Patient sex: M
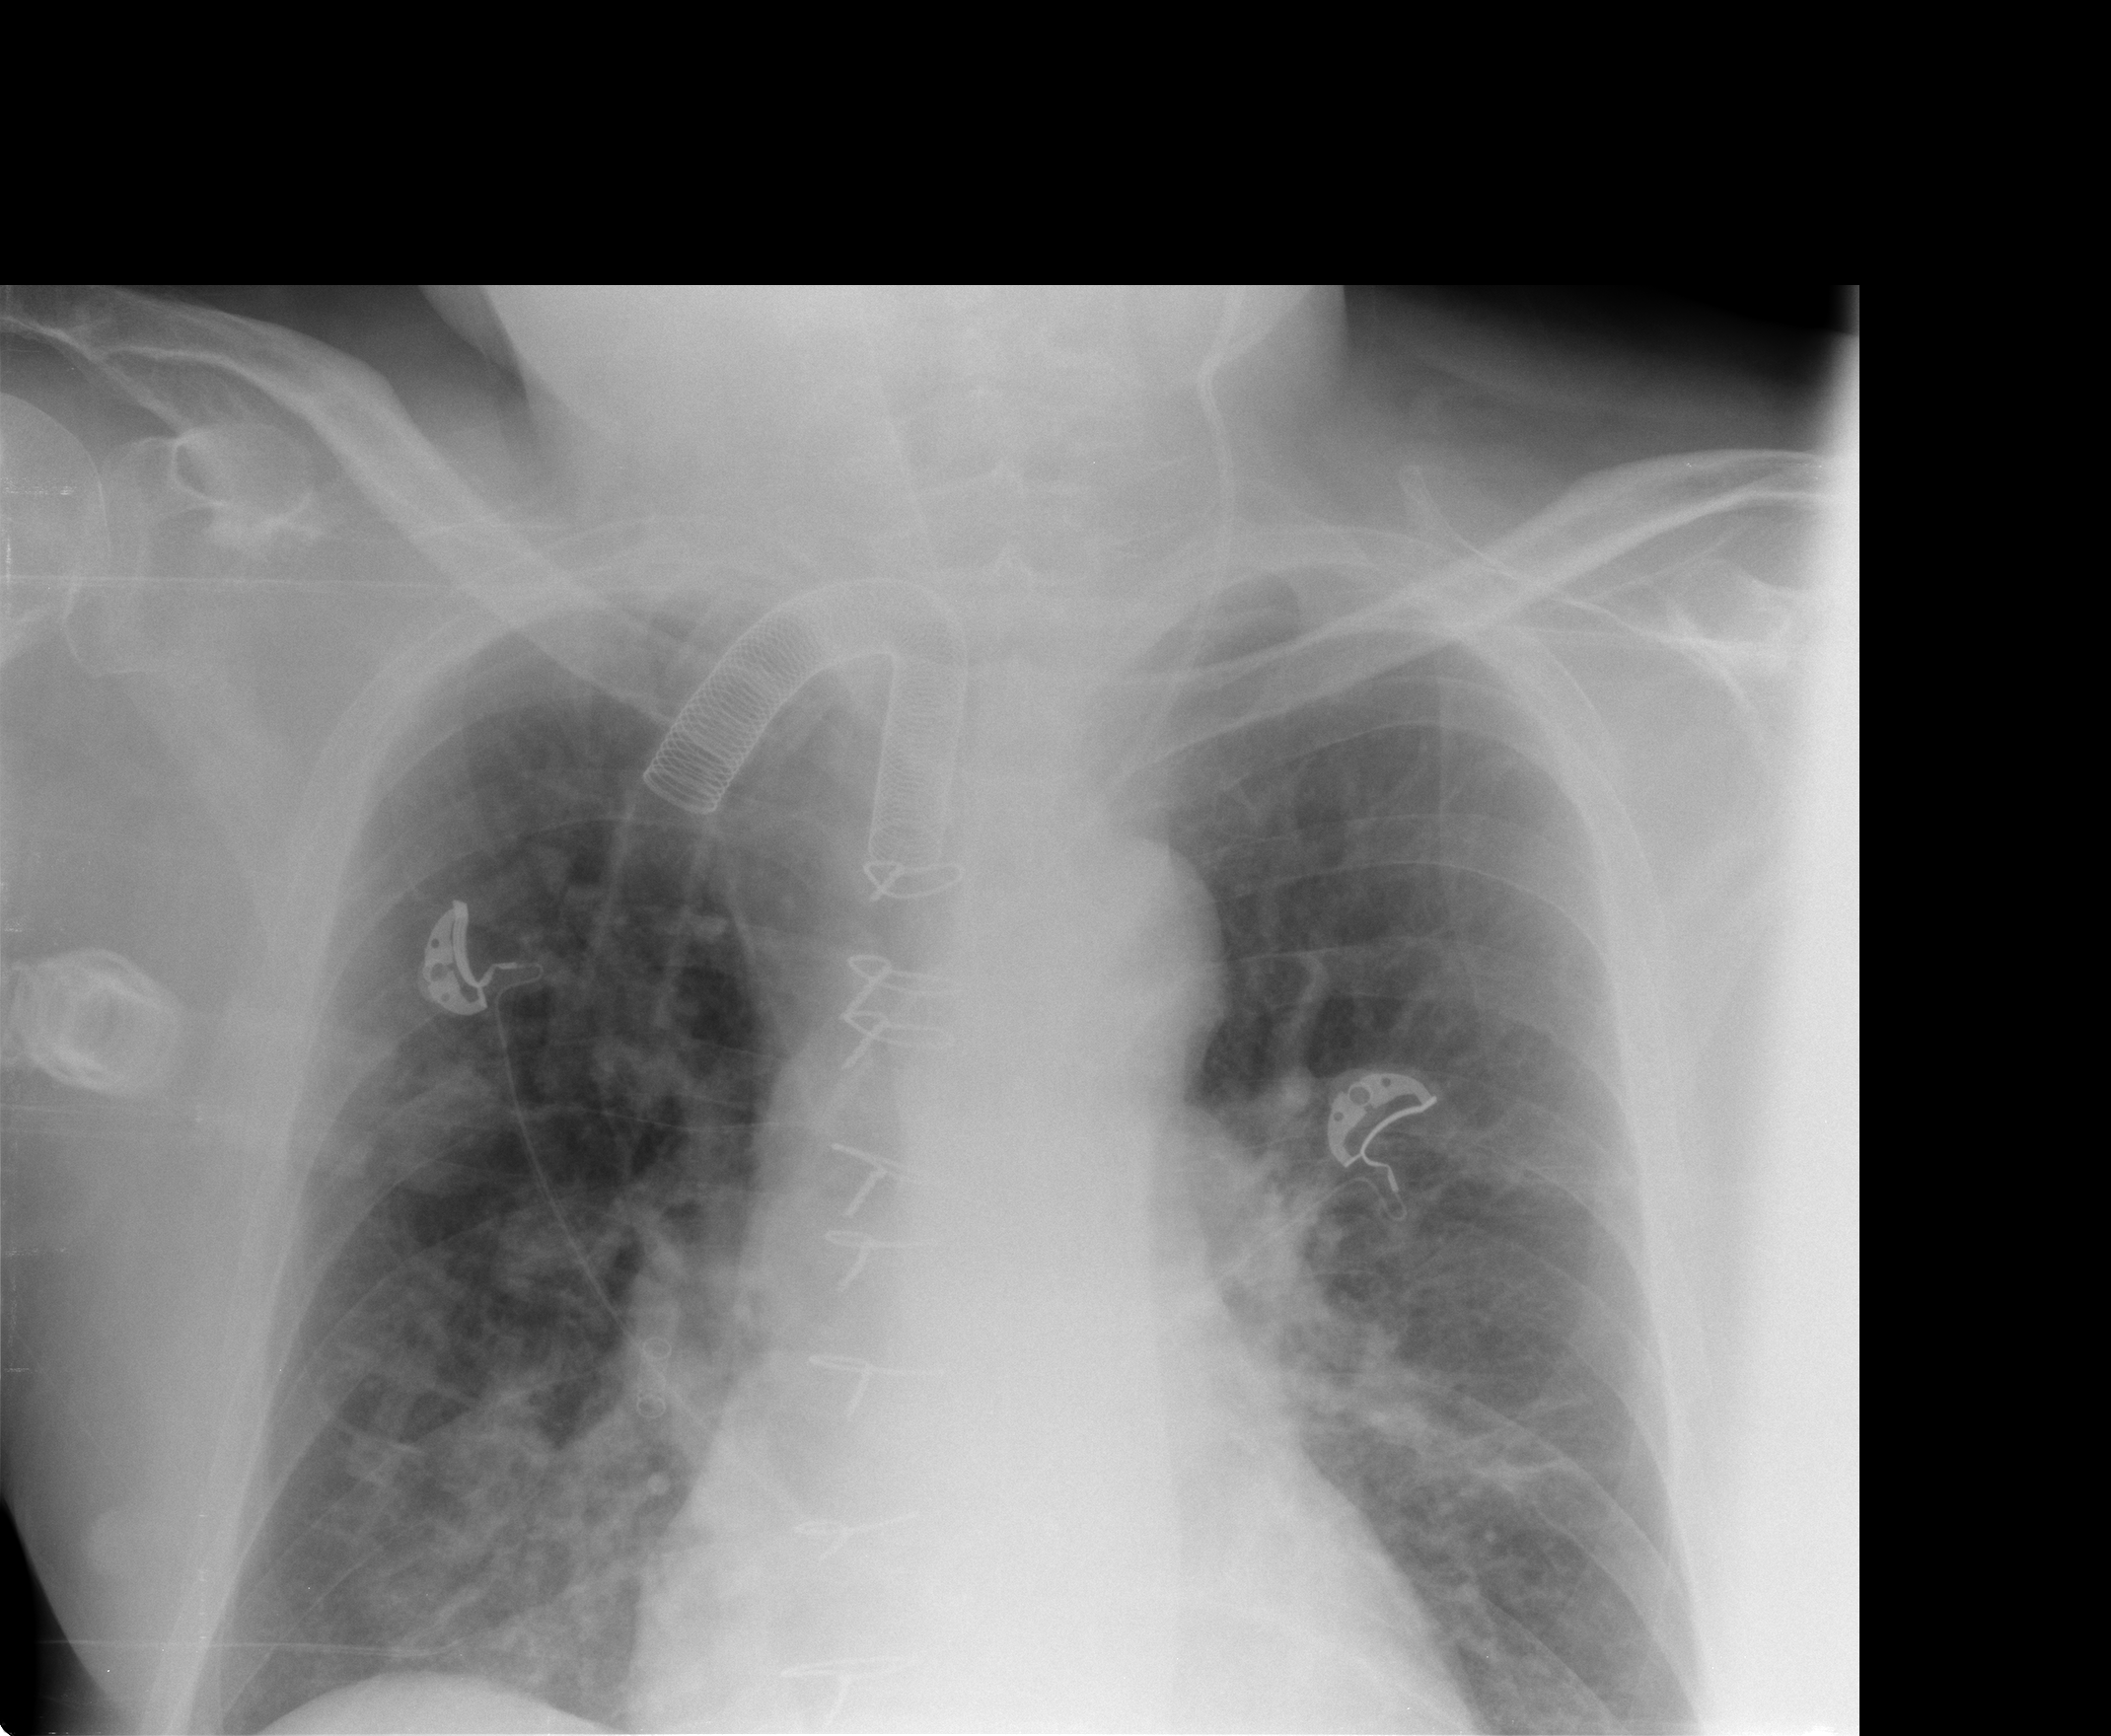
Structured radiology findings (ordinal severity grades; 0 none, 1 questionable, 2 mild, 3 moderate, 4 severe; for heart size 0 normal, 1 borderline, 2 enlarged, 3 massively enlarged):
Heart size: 0
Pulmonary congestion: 2
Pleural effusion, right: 0
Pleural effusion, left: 0
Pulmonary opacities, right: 1
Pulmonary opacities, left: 1
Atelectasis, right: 0
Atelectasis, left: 0